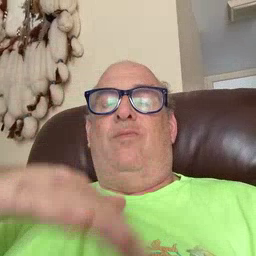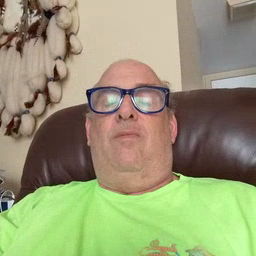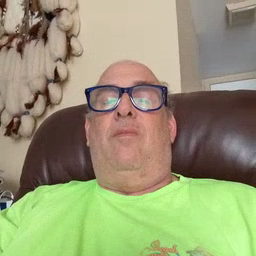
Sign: backyard